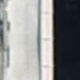
Vehicle type: Motorcycle